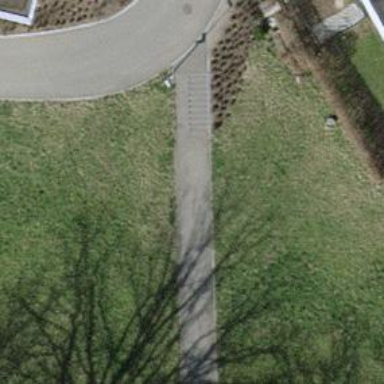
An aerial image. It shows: Steps with asphalt surface that includes ramp.